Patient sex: M
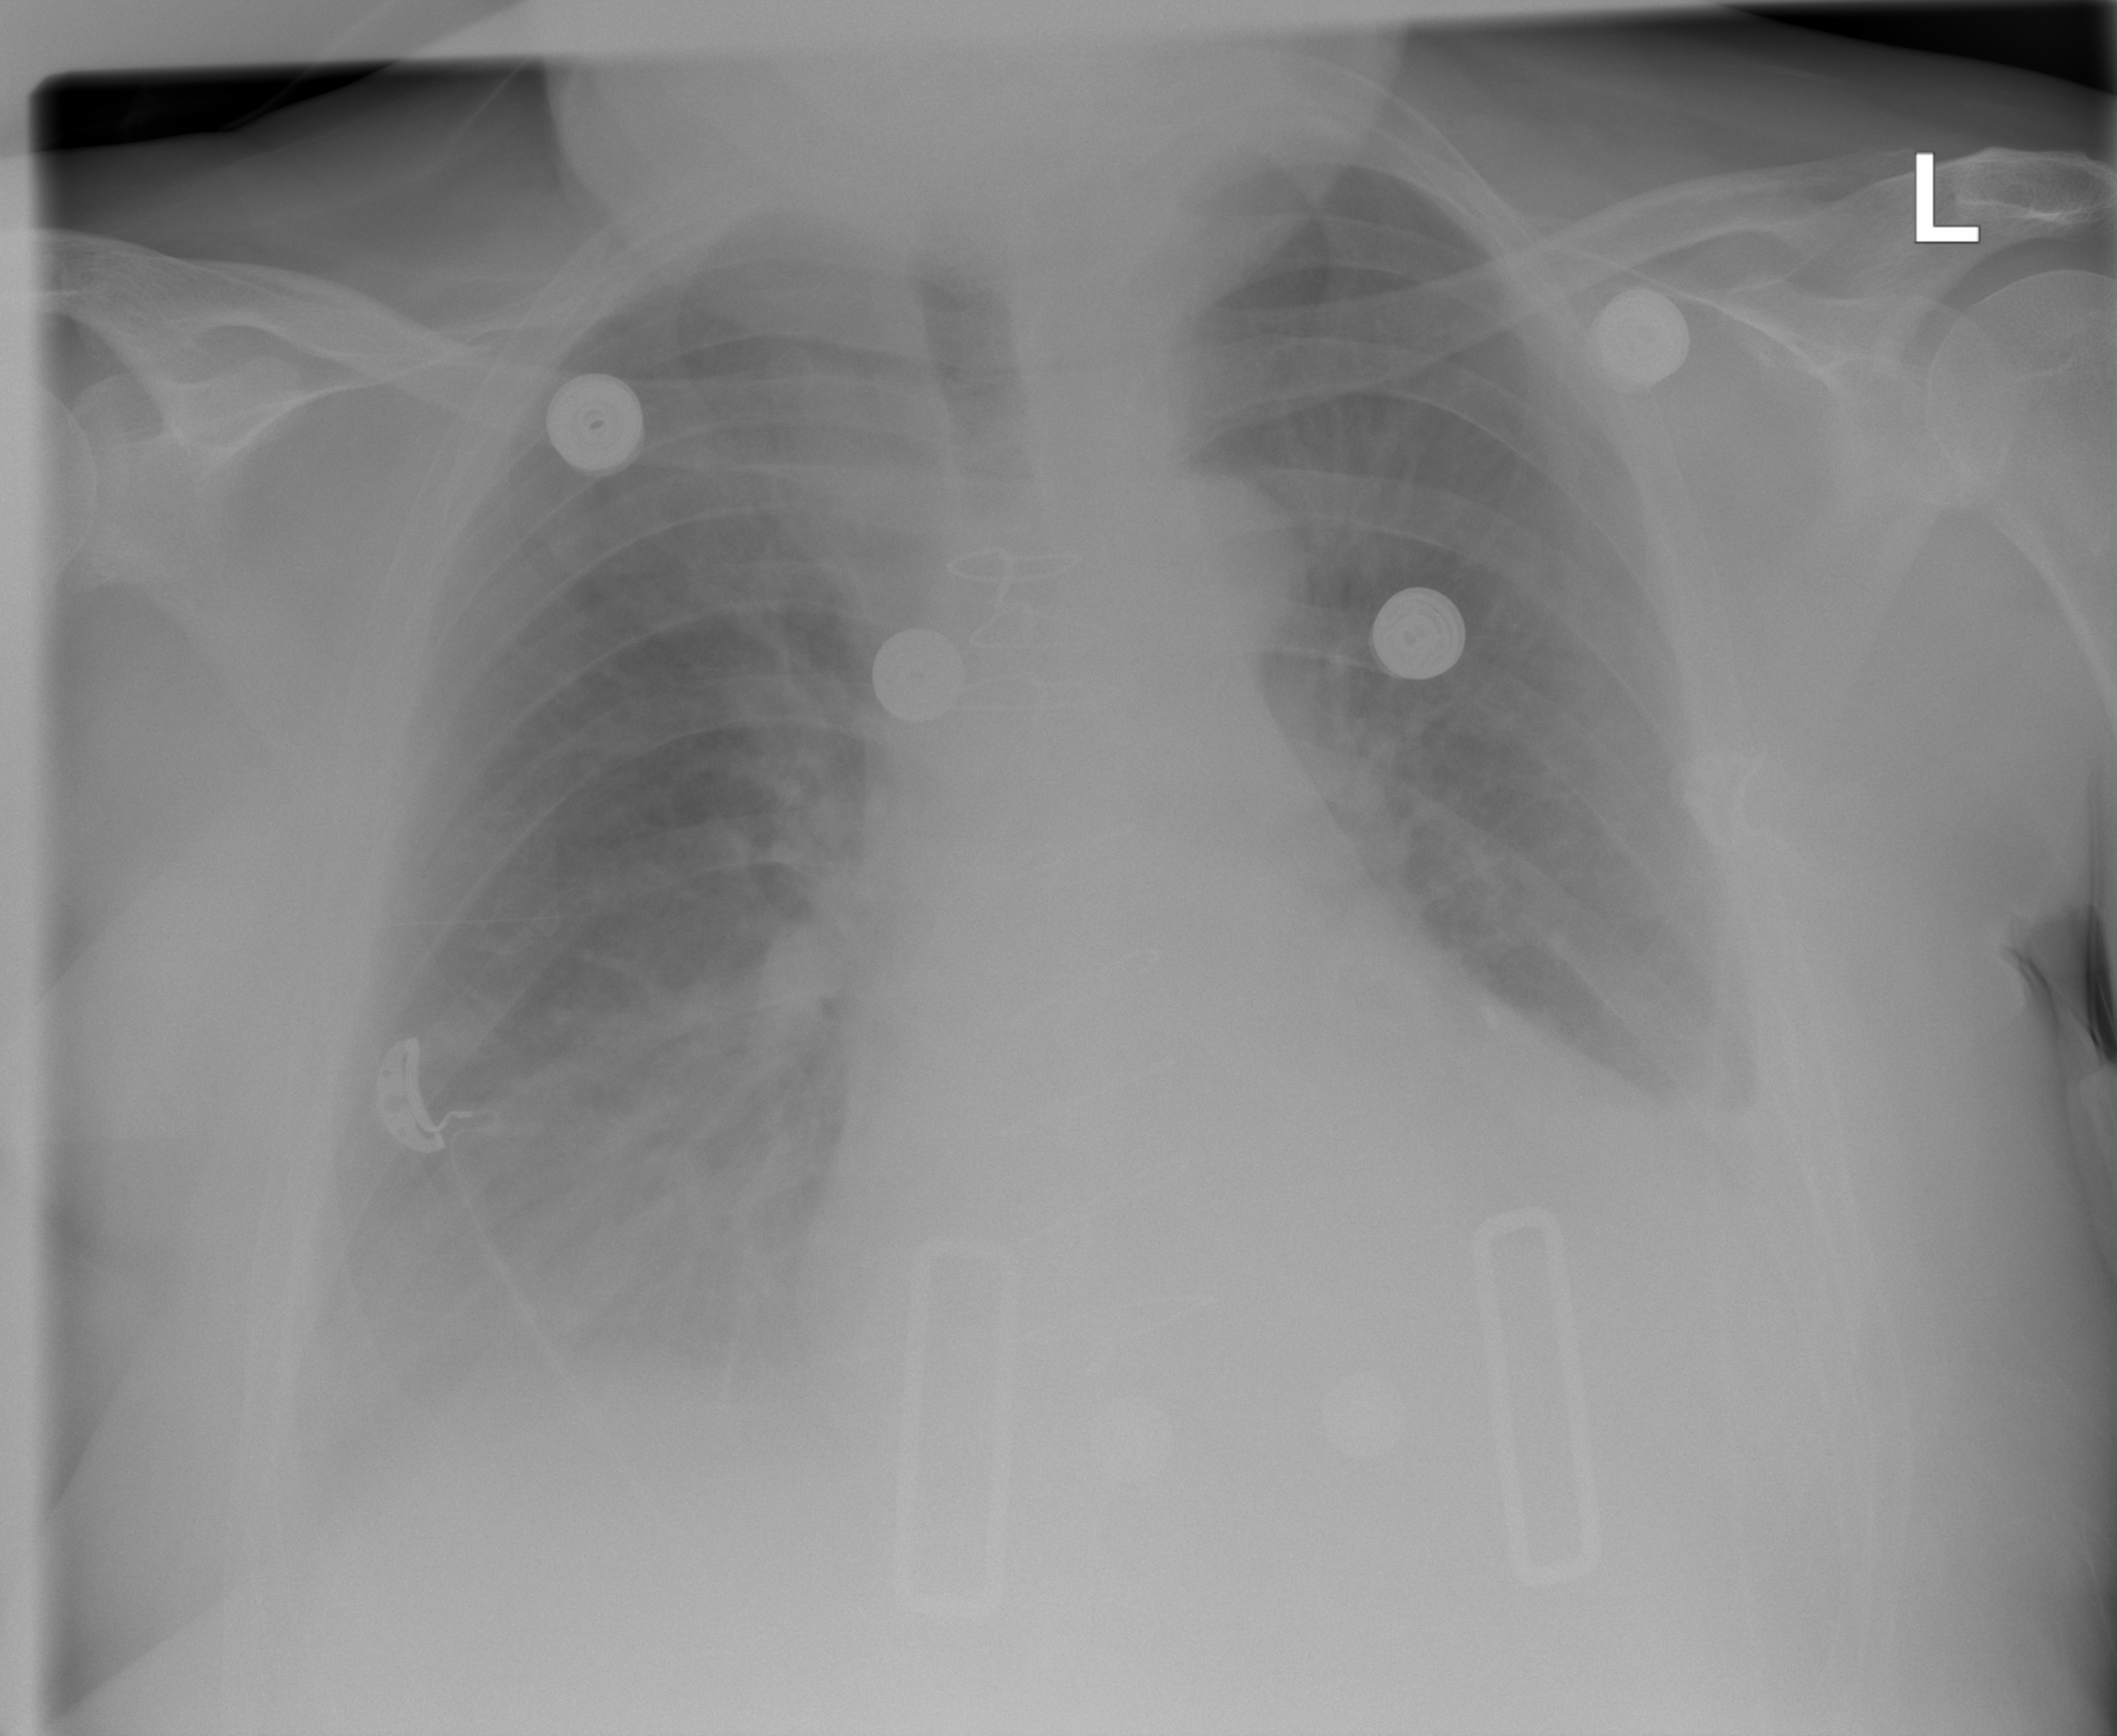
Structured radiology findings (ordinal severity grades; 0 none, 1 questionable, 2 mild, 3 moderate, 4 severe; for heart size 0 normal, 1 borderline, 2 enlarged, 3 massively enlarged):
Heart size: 2
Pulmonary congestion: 3
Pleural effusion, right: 3
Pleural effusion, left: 3
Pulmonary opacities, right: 2
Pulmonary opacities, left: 2
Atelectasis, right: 2
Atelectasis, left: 2